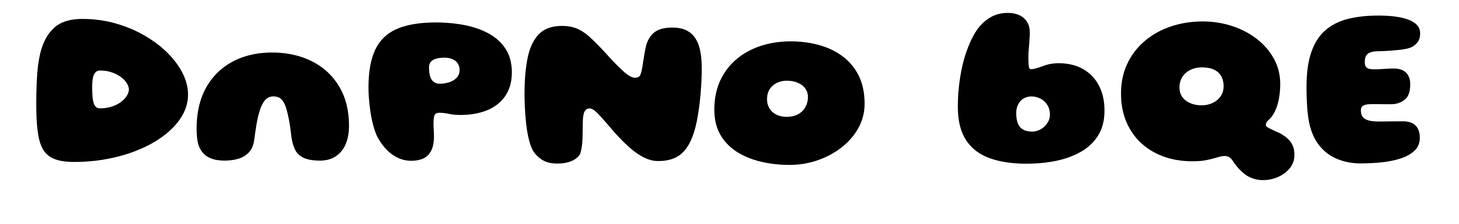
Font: Gluten_ExtraBold